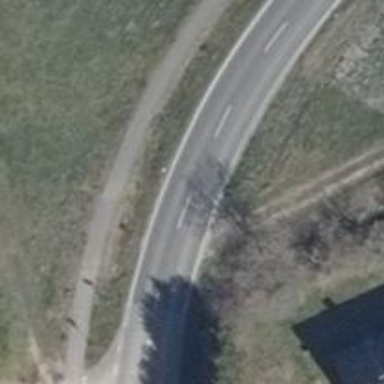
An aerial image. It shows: Secondary road with asphalt surface.